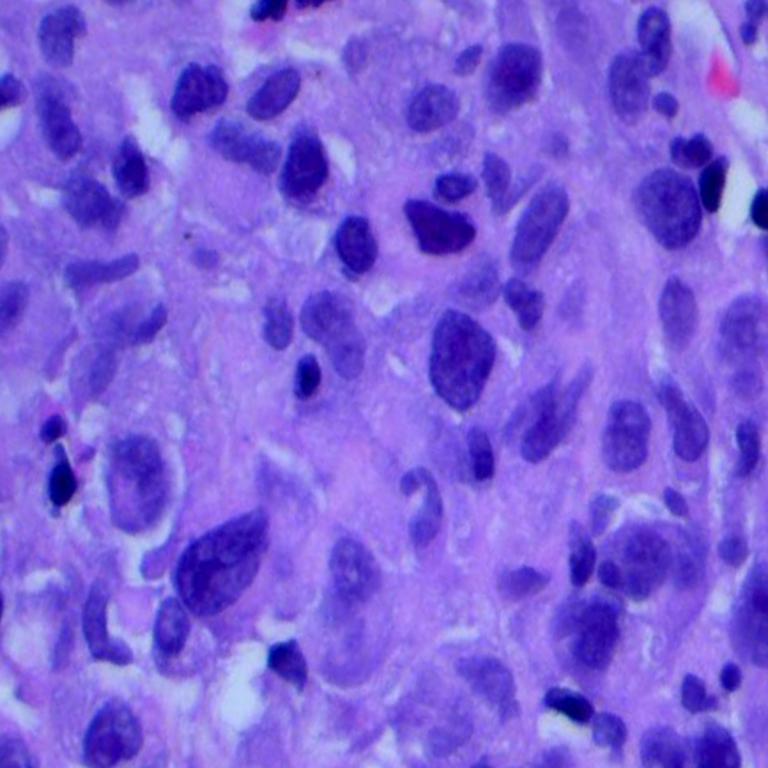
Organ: lung
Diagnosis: adenocarcinomas